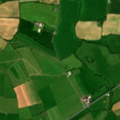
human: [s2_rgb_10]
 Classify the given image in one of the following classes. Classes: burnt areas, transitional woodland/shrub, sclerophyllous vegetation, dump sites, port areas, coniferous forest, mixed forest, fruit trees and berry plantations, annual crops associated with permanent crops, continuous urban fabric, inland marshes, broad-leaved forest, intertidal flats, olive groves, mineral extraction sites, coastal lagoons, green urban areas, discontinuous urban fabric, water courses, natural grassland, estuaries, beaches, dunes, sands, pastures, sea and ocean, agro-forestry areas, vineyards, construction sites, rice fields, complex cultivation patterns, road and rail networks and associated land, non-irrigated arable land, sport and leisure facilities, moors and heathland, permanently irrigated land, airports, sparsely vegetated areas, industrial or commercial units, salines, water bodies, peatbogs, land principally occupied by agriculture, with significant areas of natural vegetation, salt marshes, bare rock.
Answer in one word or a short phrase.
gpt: non-irrigated arable land, pastures